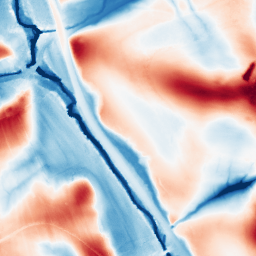
Category: edge_preserving
Decomposition family: guided
Decomposition parameters: radius: 32
eps: 0.001
Upsampling method: quartic
Upsampling parameters: scale: 2
Upsampling scale: 2